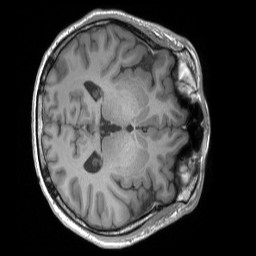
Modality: T1w
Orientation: axial
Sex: male
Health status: ill
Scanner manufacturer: siemens
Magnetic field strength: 3 T
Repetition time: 1.66 s
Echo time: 0.00254 s